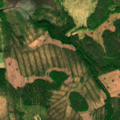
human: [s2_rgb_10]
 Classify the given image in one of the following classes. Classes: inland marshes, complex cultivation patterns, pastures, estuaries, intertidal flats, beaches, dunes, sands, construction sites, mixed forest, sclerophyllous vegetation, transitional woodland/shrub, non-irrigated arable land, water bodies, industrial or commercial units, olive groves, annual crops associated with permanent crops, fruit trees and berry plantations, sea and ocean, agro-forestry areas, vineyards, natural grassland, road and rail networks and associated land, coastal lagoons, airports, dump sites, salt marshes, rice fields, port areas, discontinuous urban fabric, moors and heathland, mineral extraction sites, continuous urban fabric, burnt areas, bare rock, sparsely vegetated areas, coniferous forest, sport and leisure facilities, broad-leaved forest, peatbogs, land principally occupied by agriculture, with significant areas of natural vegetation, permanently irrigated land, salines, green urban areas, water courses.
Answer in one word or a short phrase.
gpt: coniferous forest, transitional woodland/shrub